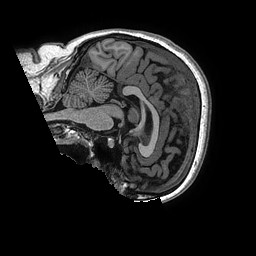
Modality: T1w
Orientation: sagittal
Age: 30
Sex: female
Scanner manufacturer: ge
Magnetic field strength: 3 T
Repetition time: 0.006952 s
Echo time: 0.00292 s